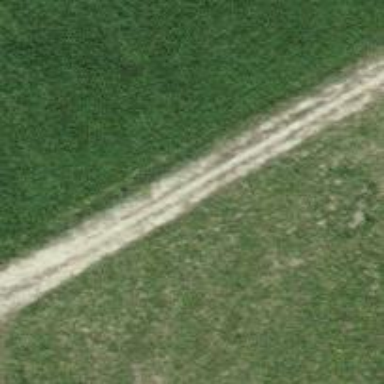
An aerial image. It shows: Track road with grade4 tracktype.